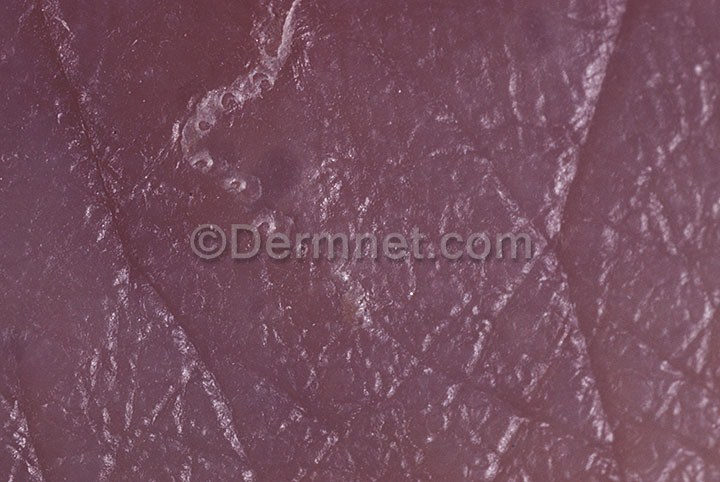
Disease: Scabies Lyme Disease and other Infestations and Bites